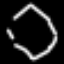
Label: octagon